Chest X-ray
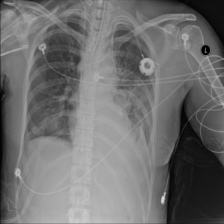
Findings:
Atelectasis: negative
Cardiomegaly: negative
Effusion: positive
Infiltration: positive
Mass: negative
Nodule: negative
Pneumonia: negative
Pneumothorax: negative
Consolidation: negative
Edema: negative
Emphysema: negative
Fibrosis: negative
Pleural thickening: negative
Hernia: negative